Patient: sex M, age 60
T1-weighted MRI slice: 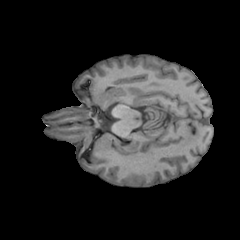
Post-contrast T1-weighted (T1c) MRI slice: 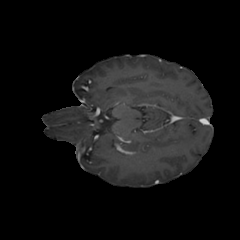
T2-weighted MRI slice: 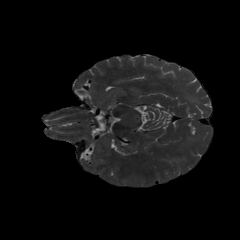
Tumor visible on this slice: no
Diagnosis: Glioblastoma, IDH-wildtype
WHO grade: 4